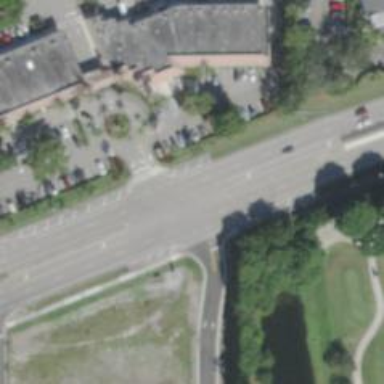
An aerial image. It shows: Stop road.